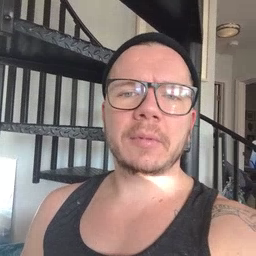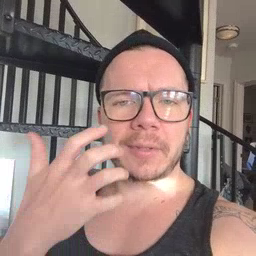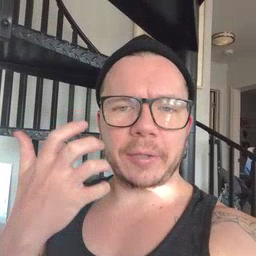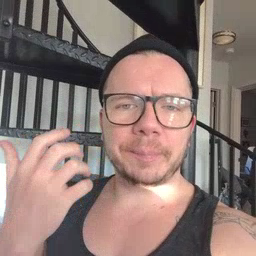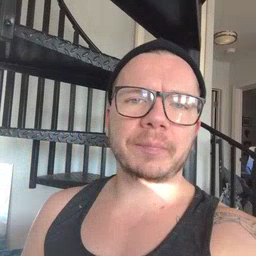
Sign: tiger